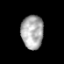
Tissue: prostate
Cell type: T cells
Senescence score: 0.3487
Nuclear area (px): 723
Mean DAPI intensity: 172.986